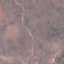
Land use / land cover class: HerbaceousVegetation